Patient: sex M, age 52
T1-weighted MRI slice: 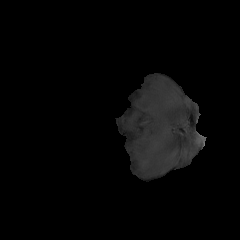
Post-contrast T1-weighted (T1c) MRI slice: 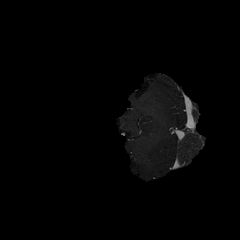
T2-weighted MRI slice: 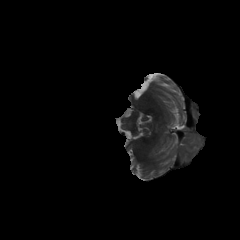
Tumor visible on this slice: no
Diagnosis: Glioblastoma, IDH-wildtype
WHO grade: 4